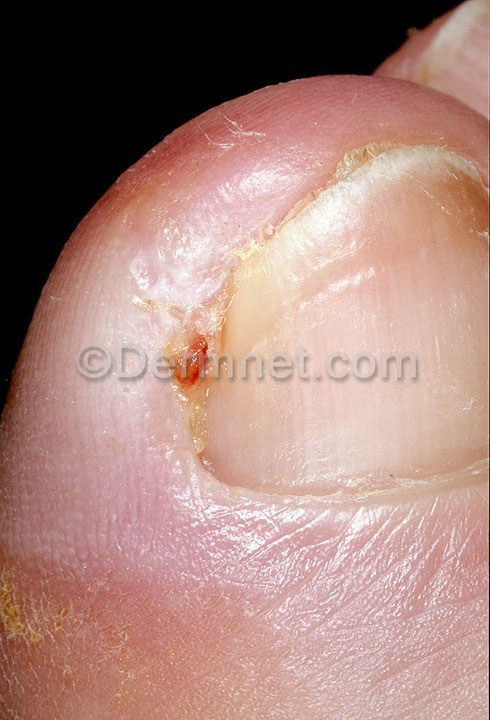
Disease: Nail Fungus and other Nail Disease